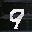
Label: 9